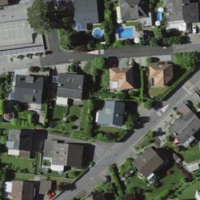
EUNIS habitat code: 54
Species observed at this site:
Carpinus betulus